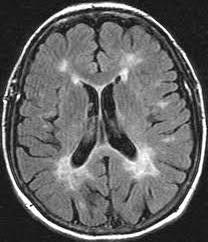
Label: notumor